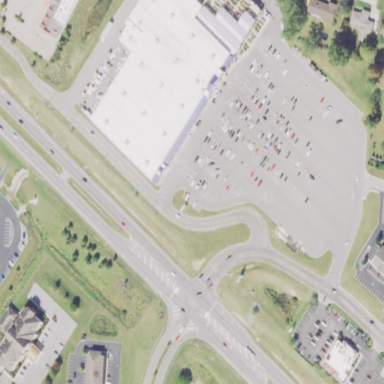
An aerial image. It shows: Retail building.